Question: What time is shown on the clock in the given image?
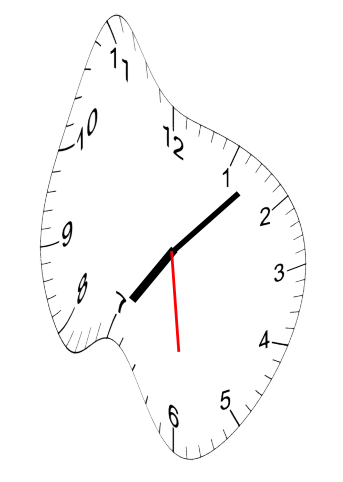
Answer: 07:07:29